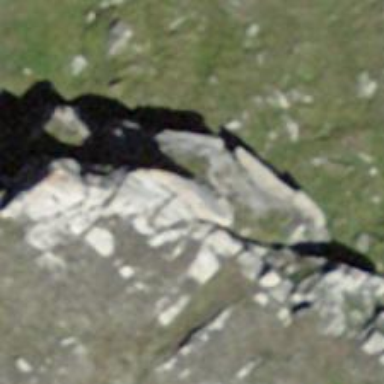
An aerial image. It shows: Natural cliff.